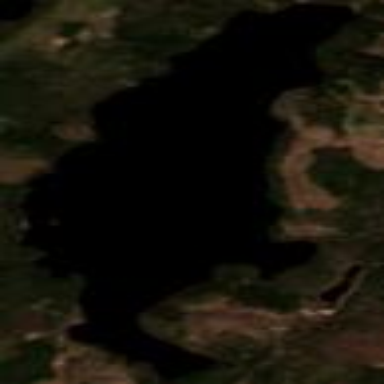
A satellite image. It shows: Serene lake.